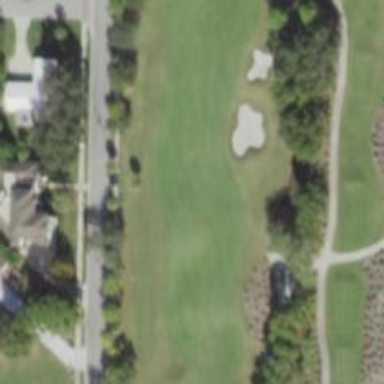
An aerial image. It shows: Golf hole.